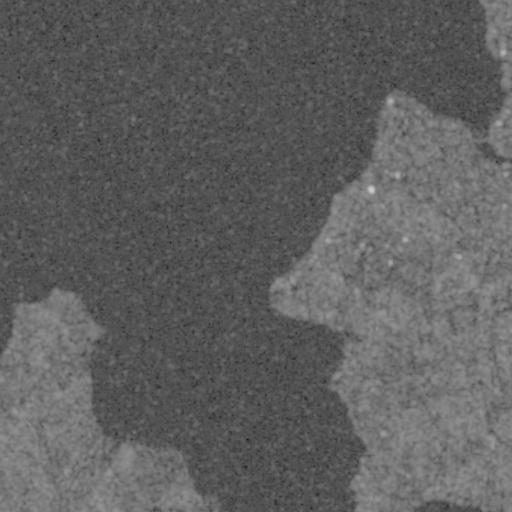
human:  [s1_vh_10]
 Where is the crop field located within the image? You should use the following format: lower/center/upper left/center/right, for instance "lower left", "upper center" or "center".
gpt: The crop field is located in the center right of the image.
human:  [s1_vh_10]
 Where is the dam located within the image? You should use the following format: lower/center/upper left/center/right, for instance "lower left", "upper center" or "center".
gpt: The dam is located in the upper right of the image.
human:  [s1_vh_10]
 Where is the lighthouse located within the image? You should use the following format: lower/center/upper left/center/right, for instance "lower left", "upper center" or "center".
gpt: The lighthouse is located in the lower left of the image.
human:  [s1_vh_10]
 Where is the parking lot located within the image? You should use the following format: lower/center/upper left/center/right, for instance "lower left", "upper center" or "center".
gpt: The parking lot is located in the lower left of the image.
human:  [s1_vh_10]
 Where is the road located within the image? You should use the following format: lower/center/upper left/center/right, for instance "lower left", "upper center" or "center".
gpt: There is no road in the image.

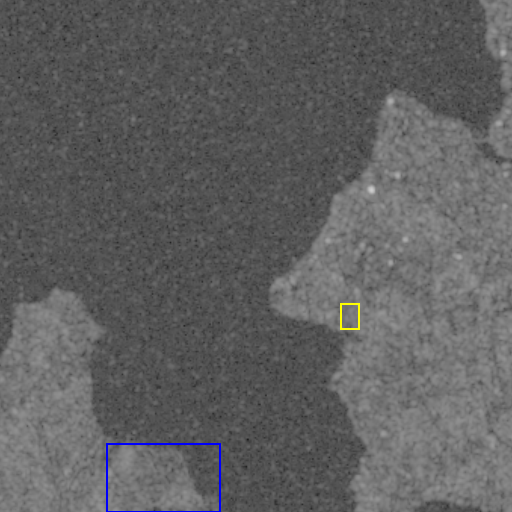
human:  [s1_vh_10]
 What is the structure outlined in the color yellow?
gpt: The structure outlined in yellow is a crop field.
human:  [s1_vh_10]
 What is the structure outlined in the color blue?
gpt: The structure outlined in blue is a park.
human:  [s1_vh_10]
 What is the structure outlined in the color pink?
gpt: There is no pink outline.